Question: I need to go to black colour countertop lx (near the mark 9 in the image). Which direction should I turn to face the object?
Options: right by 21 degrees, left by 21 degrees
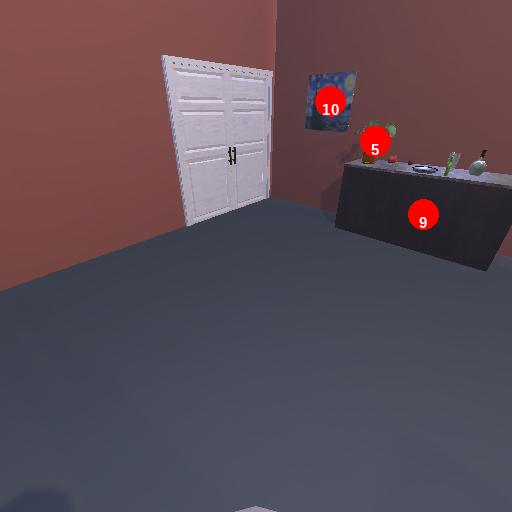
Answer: right by 21 degrees